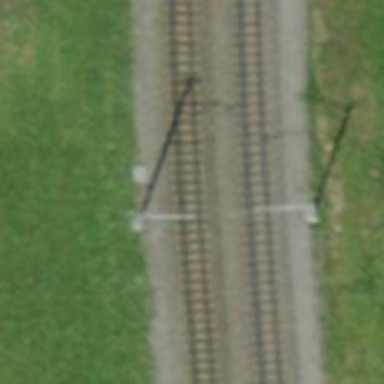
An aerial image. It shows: Narrow-gauge railway with electrified contact line.